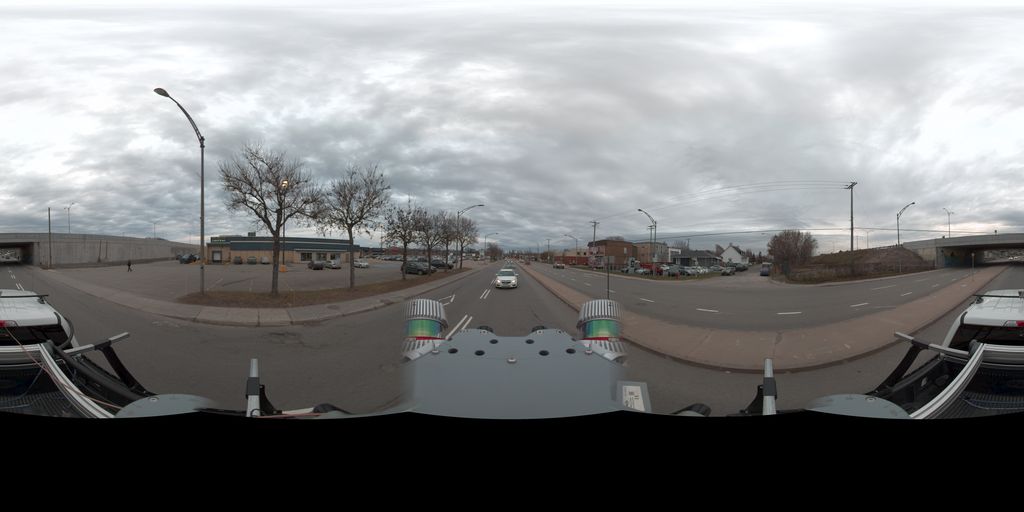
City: quebec_city